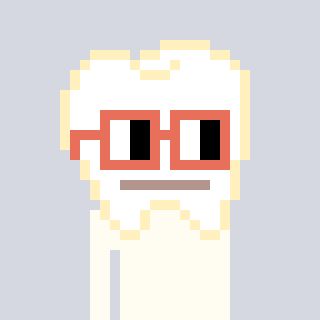
a pixel art character with square orange glasses, a tooth-shaped head and a grayscale-colored body on a cool background